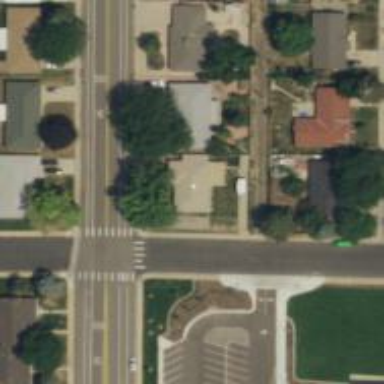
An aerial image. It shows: Road with stop sign.